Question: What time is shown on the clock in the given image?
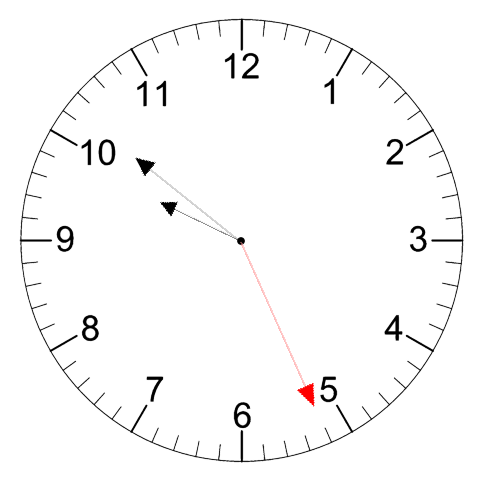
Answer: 09:51:26